Question: Does anybody see what is wrong in this query?
i have been trying many different things and i can't get it right
'''
SELECT h.guru_or_guru_user_id,
(
(0.25 * (s.total_pips/sr.highest_total_pips)) +
(0.2 * (s.total_gain/sr.highest_total_gain)) +
(0.15 * (sr.lowest_volatility/s.volatility)) +
(0.05 * (s.running_weeks/sr.most_running_weeks)) +
(0.15 * (s.total_trades/sr.most_total_trades)) +
(0.2 * (s.average_profit_loss_ratio/sr.highest_average_profit_loss_ratio))
) AS guru_score
from gt_view_mt_stats as s
inner join gt_history as h
on s.login = h.login
and h.is_guru_history = 1
left join gt_view_stats_records as sr
group by h.guru_or_guru_user_id
order by guru_score desc
'''

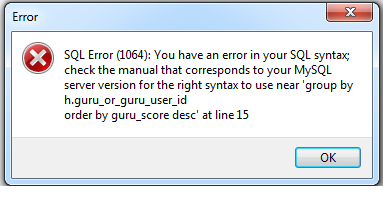
Answer: Replace this line:
'''
left join gt_view_stats_records as sr
'''
By removing the 'left join' and add it as a normally:
'''
.....
and h.is_guru_history = 1,
gt_view_stats_records as sr
....
'''